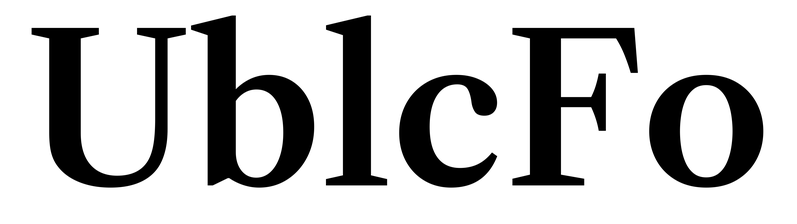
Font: LibreCaslonText_SemiBold